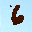
Label: 6